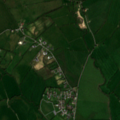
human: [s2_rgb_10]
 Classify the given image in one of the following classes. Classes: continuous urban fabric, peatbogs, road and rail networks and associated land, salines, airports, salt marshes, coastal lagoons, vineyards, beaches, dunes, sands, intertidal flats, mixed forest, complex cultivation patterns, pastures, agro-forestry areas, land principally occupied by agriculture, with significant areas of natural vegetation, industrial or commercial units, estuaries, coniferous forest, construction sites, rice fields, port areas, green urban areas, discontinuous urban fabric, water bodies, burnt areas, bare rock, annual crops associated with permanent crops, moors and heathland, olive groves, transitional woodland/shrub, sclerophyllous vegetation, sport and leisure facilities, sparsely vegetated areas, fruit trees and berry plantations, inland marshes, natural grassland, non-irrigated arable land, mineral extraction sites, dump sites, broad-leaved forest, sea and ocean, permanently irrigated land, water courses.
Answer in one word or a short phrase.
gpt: pastures